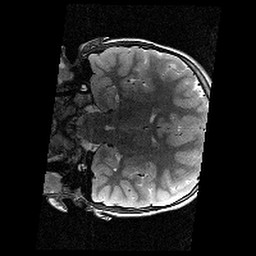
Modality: T2w
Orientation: coronal
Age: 10
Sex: female
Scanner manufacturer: siemens
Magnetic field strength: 3 T
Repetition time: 9.23 s
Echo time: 0.067 s